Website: bh-photo
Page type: review-order
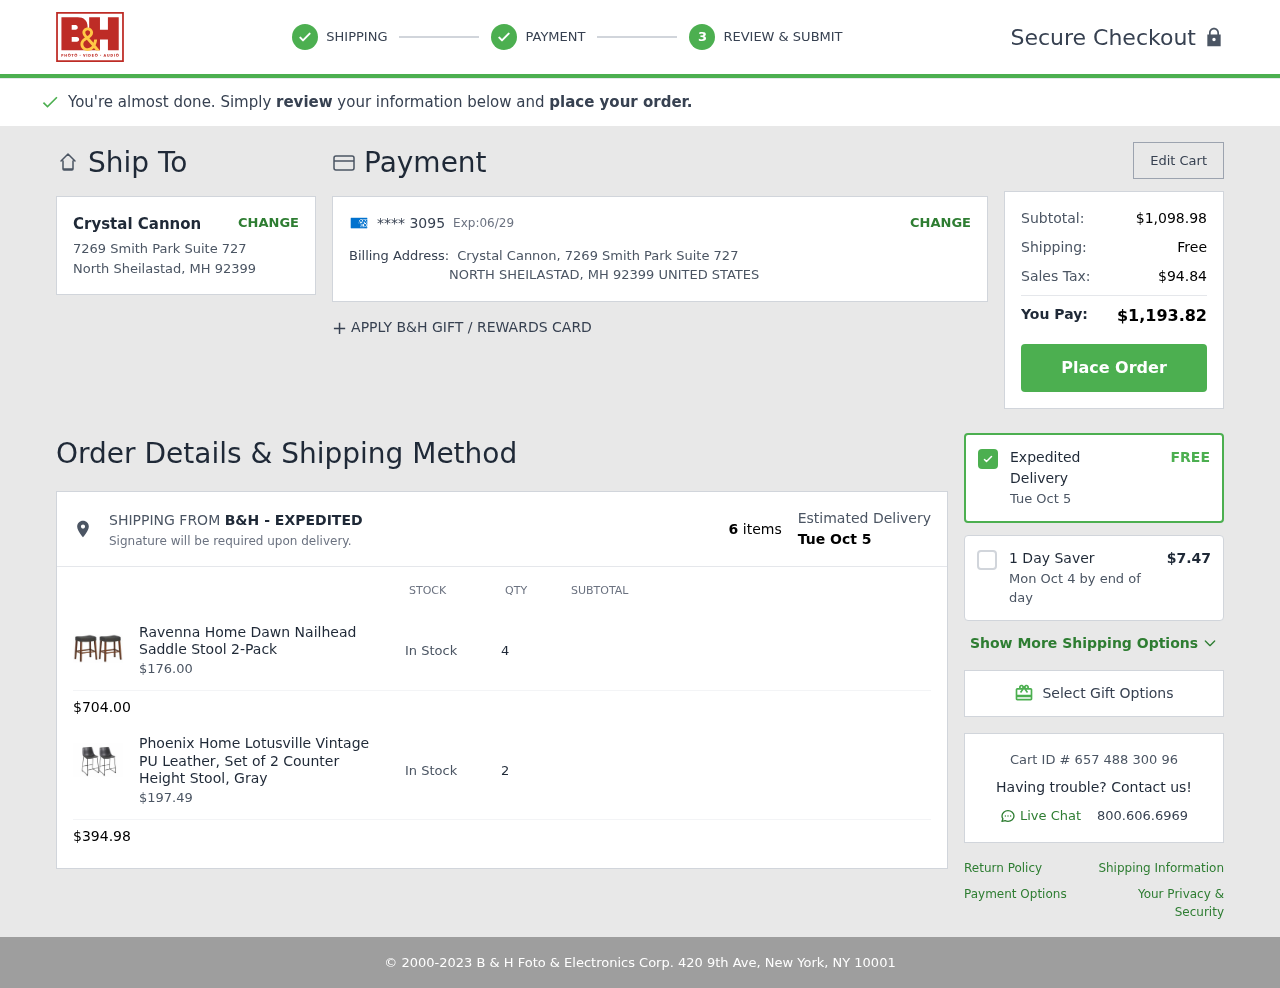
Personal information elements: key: PII_CARD_EXPIRY
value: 06/29
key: PII_CARD_LAST4
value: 3095
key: PII_CITY
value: North Sheilastad
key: PII_COUNTRY
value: UNITED STATES
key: PII_FULLNAME
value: Crystal Cannon
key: PII_POSTCODE
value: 92399
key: PII_STATE_ABBR
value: MH
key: PII_STREET
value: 7269 Smith Park Suite 727
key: PII_STREET2
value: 7269 Smith Park Suite 727
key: PII_FULLNAME2
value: Crystal Cannon
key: PII_CITY2
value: NORTH SHEILASTAD
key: PII_STATE_ABBR2
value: MH
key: PII_POSTCODE_FULL
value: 92399
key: PII_POSTCODE_NUMERIC
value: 92399
Product elements: key: PRODUCT1_NAME
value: Ravenna Home Dawn Nailhead Saddle Stool 2-Pack
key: PRODUCT1_PRICE
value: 176
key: PRODUCT1_QUANTITY
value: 4
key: PRODUCT2_NAME
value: Phoenix Home Lotusville Vintage PU Leather, Set of 2 Counter Height Stool, Gray
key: PRODUCT2_PRICE
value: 197.49
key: PRODUCT2_QUANTITY
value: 2
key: PRODUCT1_SUBTOTAL
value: $704.00
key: PRODUCT2_SUBTOTAL
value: $394.98
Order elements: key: ORDER_SUBTOTAL
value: $1,098.98
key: ORDER_SHIPPING_COST
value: Free
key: ORDER_TAX
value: $94.84
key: ORDER_TOTAL
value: $1,193.82
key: ORDER_NUM_ITEMS
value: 6 items
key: ORDER_DELIVERY_DATE
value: Tue Oct 5
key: ORDER_DELIVERY_DATE2
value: Tue Oct 5
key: ORDER_DELIVERY_DATE_ALT
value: Mon Oct 4 by end of day
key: ORDER_EXPEDITED_SHIPPING
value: $7.47
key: ORDER_ID
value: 657 488 300 96